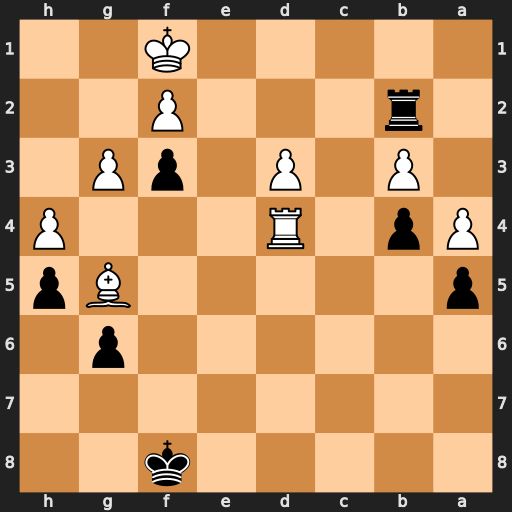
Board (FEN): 5k2/8/6p1/p5Bp/Pp1R3P/1P1P1pP1/1r3P2/5K2
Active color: b
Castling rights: -
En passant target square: -
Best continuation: Rb1+ Bc1 Rxc1#